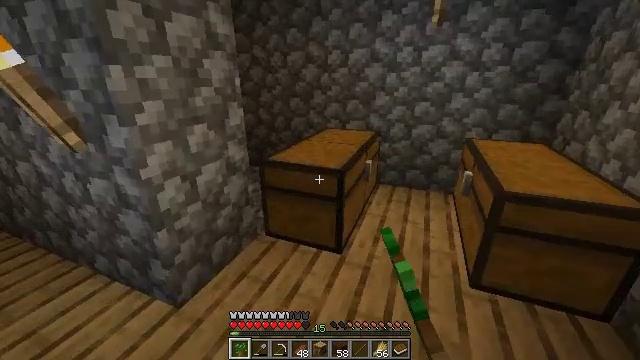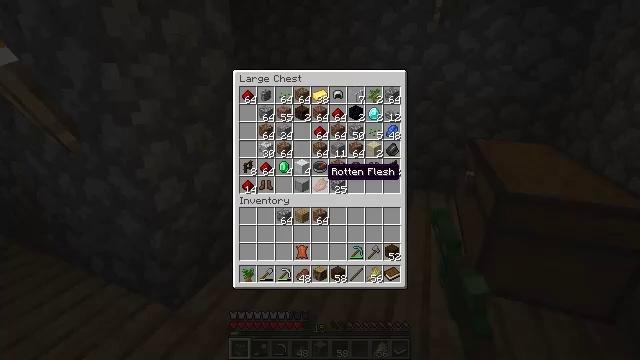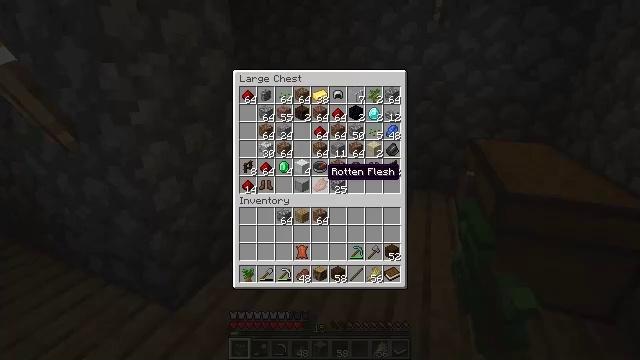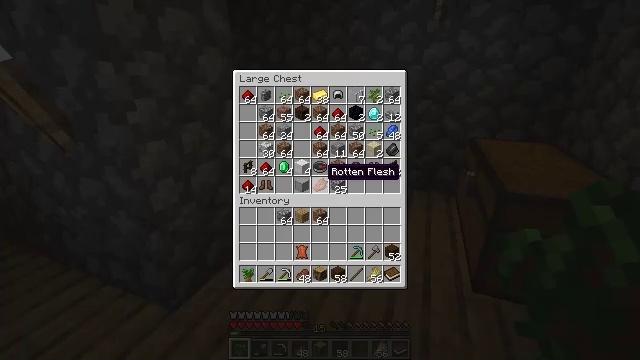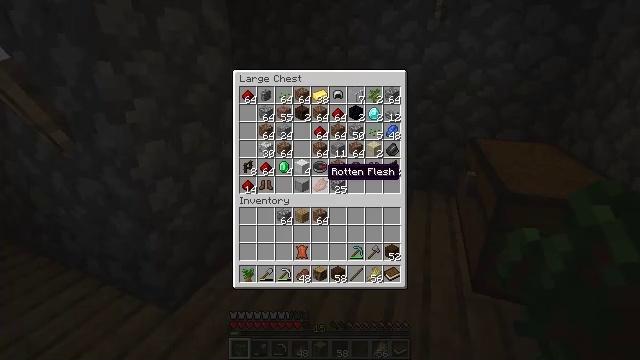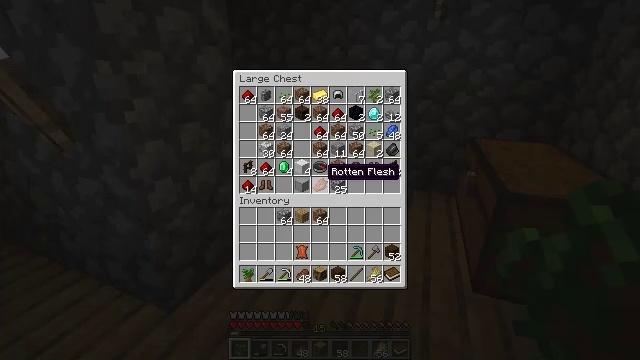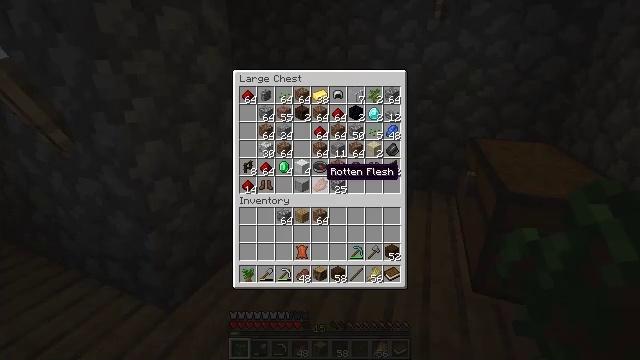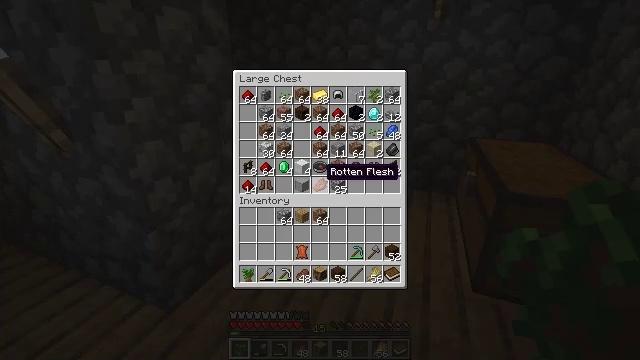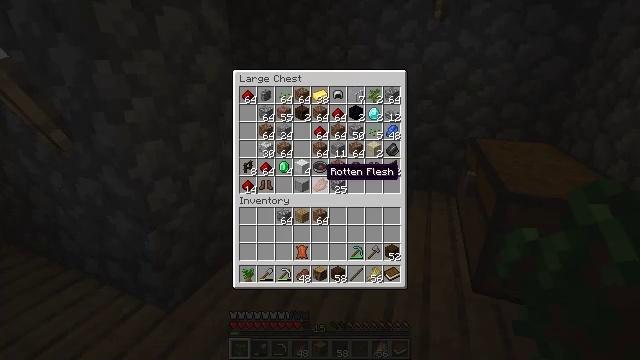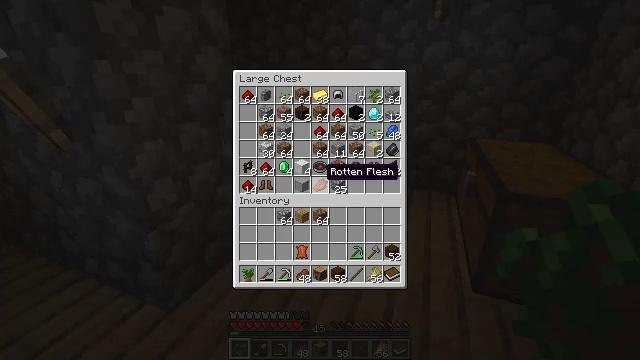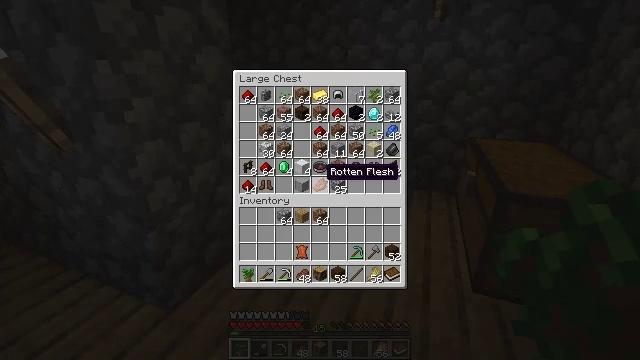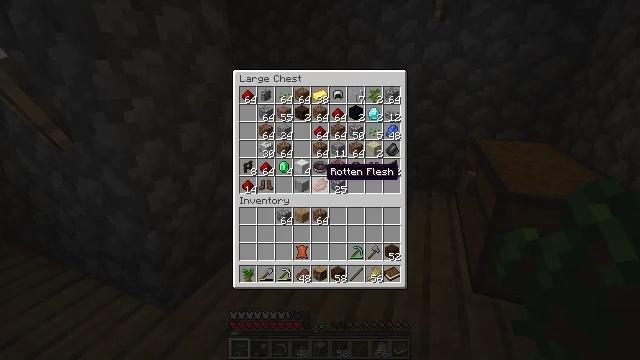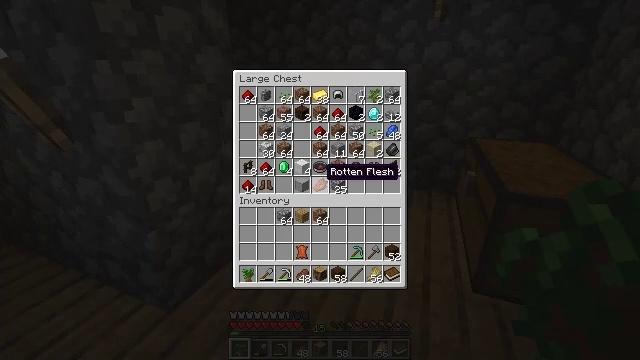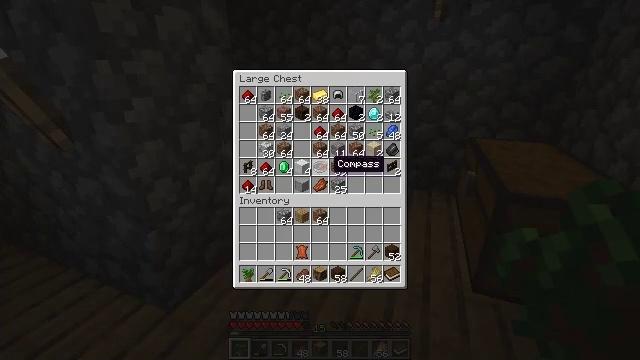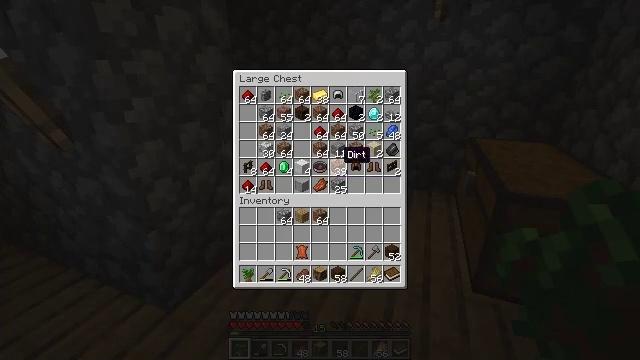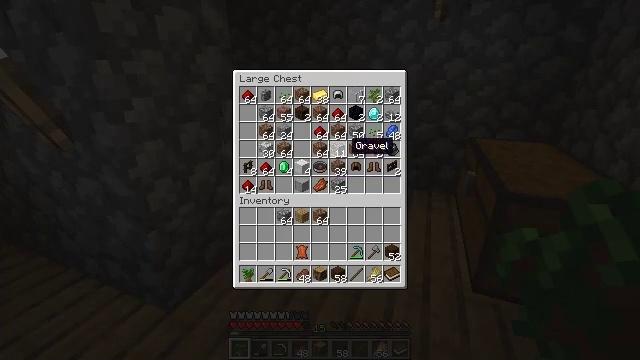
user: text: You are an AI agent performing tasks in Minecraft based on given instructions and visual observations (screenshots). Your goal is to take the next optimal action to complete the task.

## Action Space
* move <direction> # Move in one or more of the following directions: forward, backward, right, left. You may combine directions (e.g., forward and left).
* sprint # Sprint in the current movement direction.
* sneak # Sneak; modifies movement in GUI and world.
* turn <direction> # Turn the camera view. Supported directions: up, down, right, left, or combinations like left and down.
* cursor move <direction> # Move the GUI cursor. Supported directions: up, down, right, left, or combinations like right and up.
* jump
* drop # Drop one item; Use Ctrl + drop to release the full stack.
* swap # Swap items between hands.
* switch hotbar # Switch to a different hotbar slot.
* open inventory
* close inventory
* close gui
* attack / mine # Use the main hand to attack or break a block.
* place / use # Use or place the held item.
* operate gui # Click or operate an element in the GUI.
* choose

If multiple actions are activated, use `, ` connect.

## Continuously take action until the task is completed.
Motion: motion action
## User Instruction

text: Harvest sugar cane from the plant.
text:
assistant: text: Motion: open gui
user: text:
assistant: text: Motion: no_op
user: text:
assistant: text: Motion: no_op
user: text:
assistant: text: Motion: no_op
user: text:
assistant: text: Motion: no_op
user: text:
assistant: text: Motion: no_op
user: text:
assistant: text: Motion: no_op
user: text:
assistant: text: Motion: no_op
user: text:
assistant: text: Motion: no_op
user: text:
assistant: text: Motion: no_op
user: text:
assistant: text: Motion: no_op
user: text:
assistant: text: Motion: no_op
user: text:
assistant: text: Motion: cursor move up
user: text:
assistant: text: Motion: cursor move right and up
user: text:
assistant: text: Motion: cursor move right and up
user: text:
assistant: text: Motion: cursor move right and up
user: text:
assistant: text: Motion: no_op
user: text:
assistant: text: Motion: cursor move up
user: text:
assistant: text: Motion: no_op
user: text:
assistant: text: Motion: no_op
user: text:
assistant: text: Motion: no_op
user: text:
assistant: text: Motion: no_op
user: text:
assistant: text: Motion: no_op
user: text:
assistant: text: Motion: no_op
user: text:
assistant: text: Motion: no_op
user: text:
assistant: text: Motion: no_op
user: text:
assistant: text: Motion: no_op
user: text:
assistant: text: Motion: no_op
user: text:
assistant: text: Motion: cursor move left
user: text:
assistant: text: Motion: turn left and down, close gui